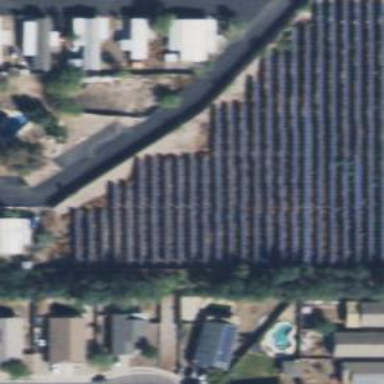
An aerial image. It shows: Solar power plant with photovoltaic technology generating electricity.